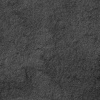
Atmospheric dust classification: not_dusty